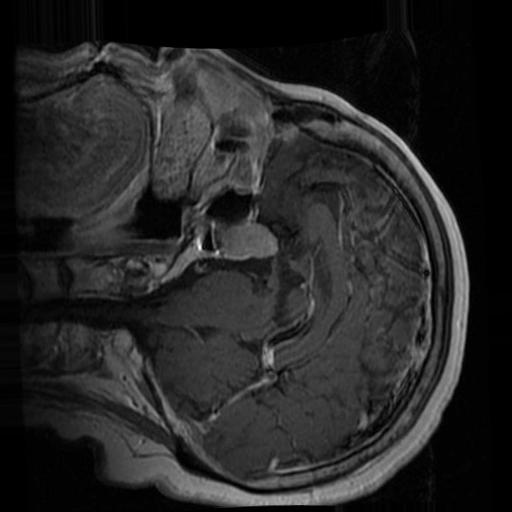
Label: brain_tumor